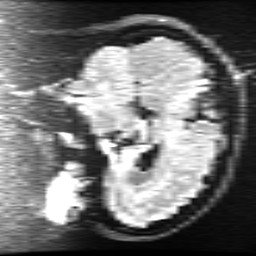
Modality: FLAIR
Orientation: sagittal
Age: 23
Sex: female
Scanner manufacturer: ge
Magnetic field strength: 3 T
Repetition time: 11 s
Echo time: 0.1497 s